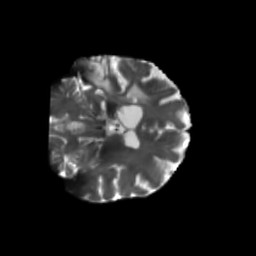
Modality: T2w
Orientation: coronal
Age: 68
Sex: female
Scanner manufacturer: siemens
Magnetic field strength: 3 T
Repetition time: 5.47 s
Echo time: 0.0854 s